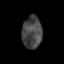
Tissue: skin
Cell type: Epithelial cells
Senescence score: 0.2281
Nuclear area (px): 635
Mean DAPI intensity: 69.726